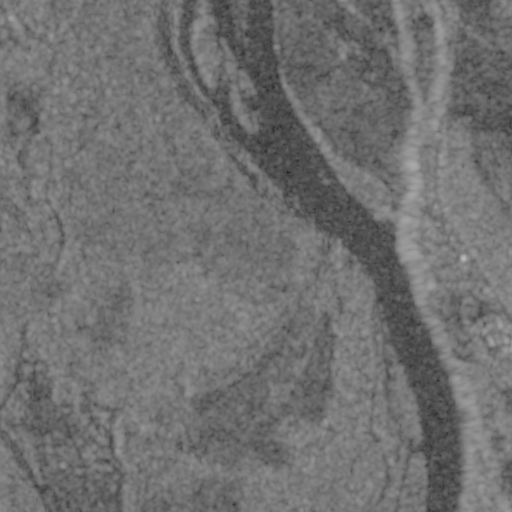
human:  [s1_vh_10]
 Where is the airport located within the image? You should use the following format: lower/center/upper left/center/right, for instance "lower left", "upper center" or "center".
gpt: The airport is located in the right of the image.
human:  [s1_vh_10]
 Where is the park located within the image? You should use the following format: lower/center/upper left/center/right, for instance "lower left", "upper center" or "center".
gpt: The park is located in the lower left of the image.
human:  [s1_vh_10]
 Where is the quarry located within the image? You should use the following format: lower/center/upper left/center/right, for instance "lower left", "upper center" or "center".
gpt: The quarry is located in the right of the image.
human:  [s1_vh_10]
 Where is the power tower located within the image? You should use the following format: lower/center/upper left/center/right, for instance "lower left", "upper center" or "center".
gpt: There is no power tower in the image.

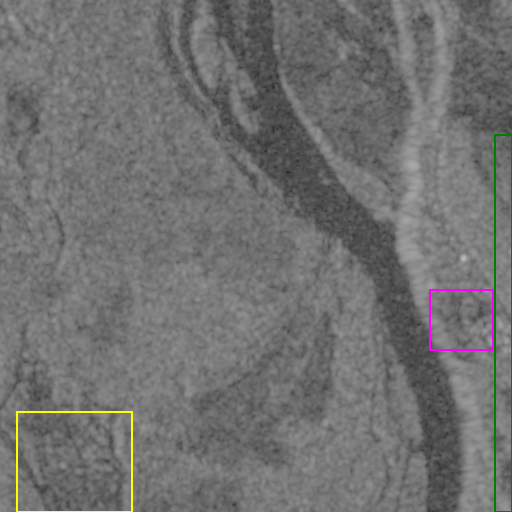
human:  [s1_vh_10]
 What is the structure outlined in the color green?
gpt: The structure outlined in green is an airport.
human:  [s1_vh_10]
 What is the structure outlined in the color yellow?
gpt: The structure outlined in yellow is a park.
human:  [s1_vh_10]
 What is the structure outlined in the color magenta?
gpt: The structure outlined in magenta is a quarry.
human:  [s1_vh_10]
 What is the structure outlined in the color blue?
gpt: There is no blue outline.